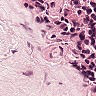
Metastatic tissue present: no